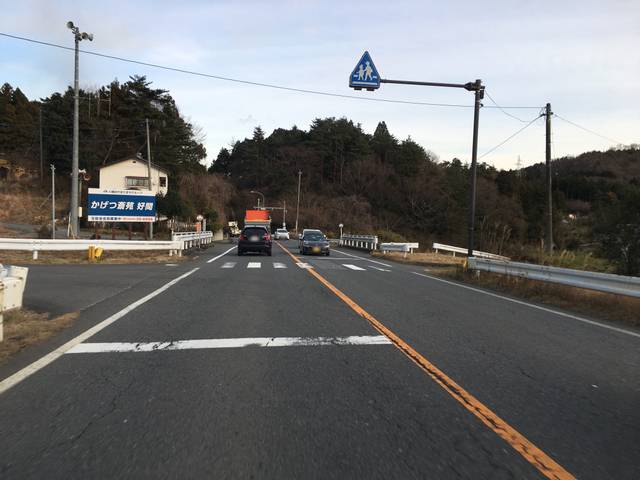
Region: Japan
Coordinates: 37.081, 140.804